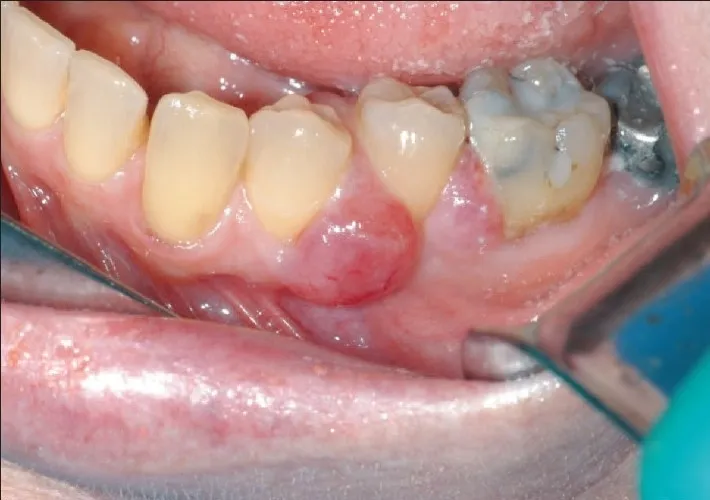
Metastatic adenocarcinoma on the left buccal gingiva in relation to teeth # 34 and 35.
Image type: pathology (fish)